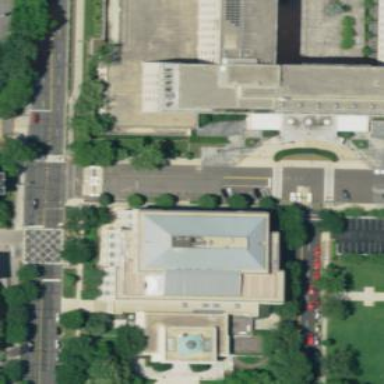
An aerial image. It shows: Office building.